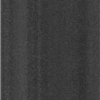
Label: dusty